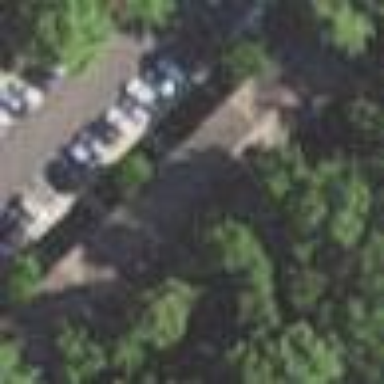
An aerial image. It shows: Terrace building.